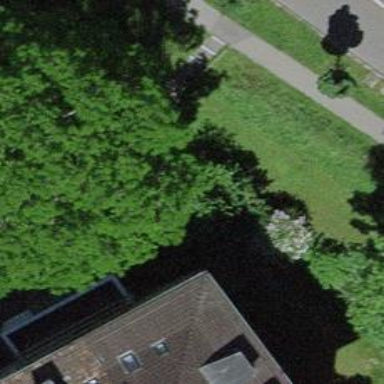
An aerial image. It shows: Paved footway.